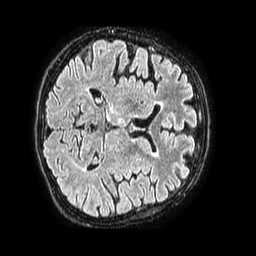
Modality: FLAIR
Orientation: axial
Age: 67
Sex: female
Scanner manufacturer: philips
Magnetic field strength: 1.5 T
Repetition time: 4.8 s
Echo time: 0.38 s